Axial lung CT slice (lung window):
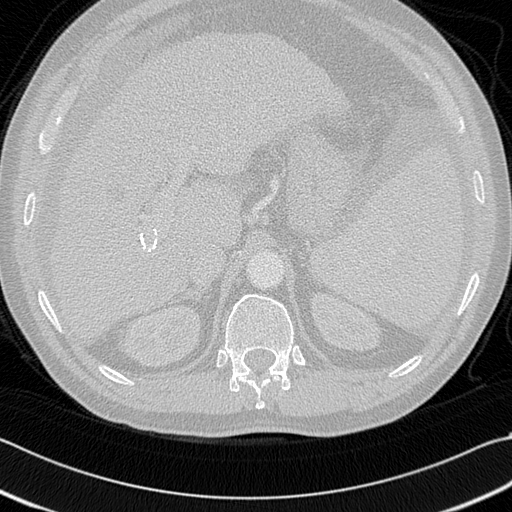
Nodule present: no